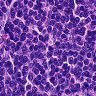
Metastatic tissue present: no